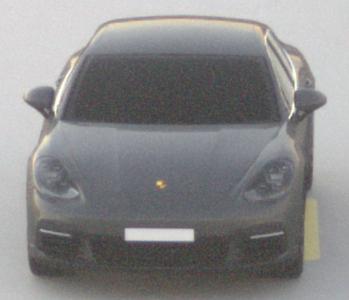
Make: Porsche
Model: Panamera
Detailed model: Panamera (971)
Model produced from: 2016/11
Model produced until: 2018/08
Doors: 5
Color: gray
Road condition: dry road
Daytime: sunrise or sunset
Contrast: low contrast